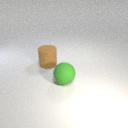
large brown rubber cylinder to the left of large green rubber sphere